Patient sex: F
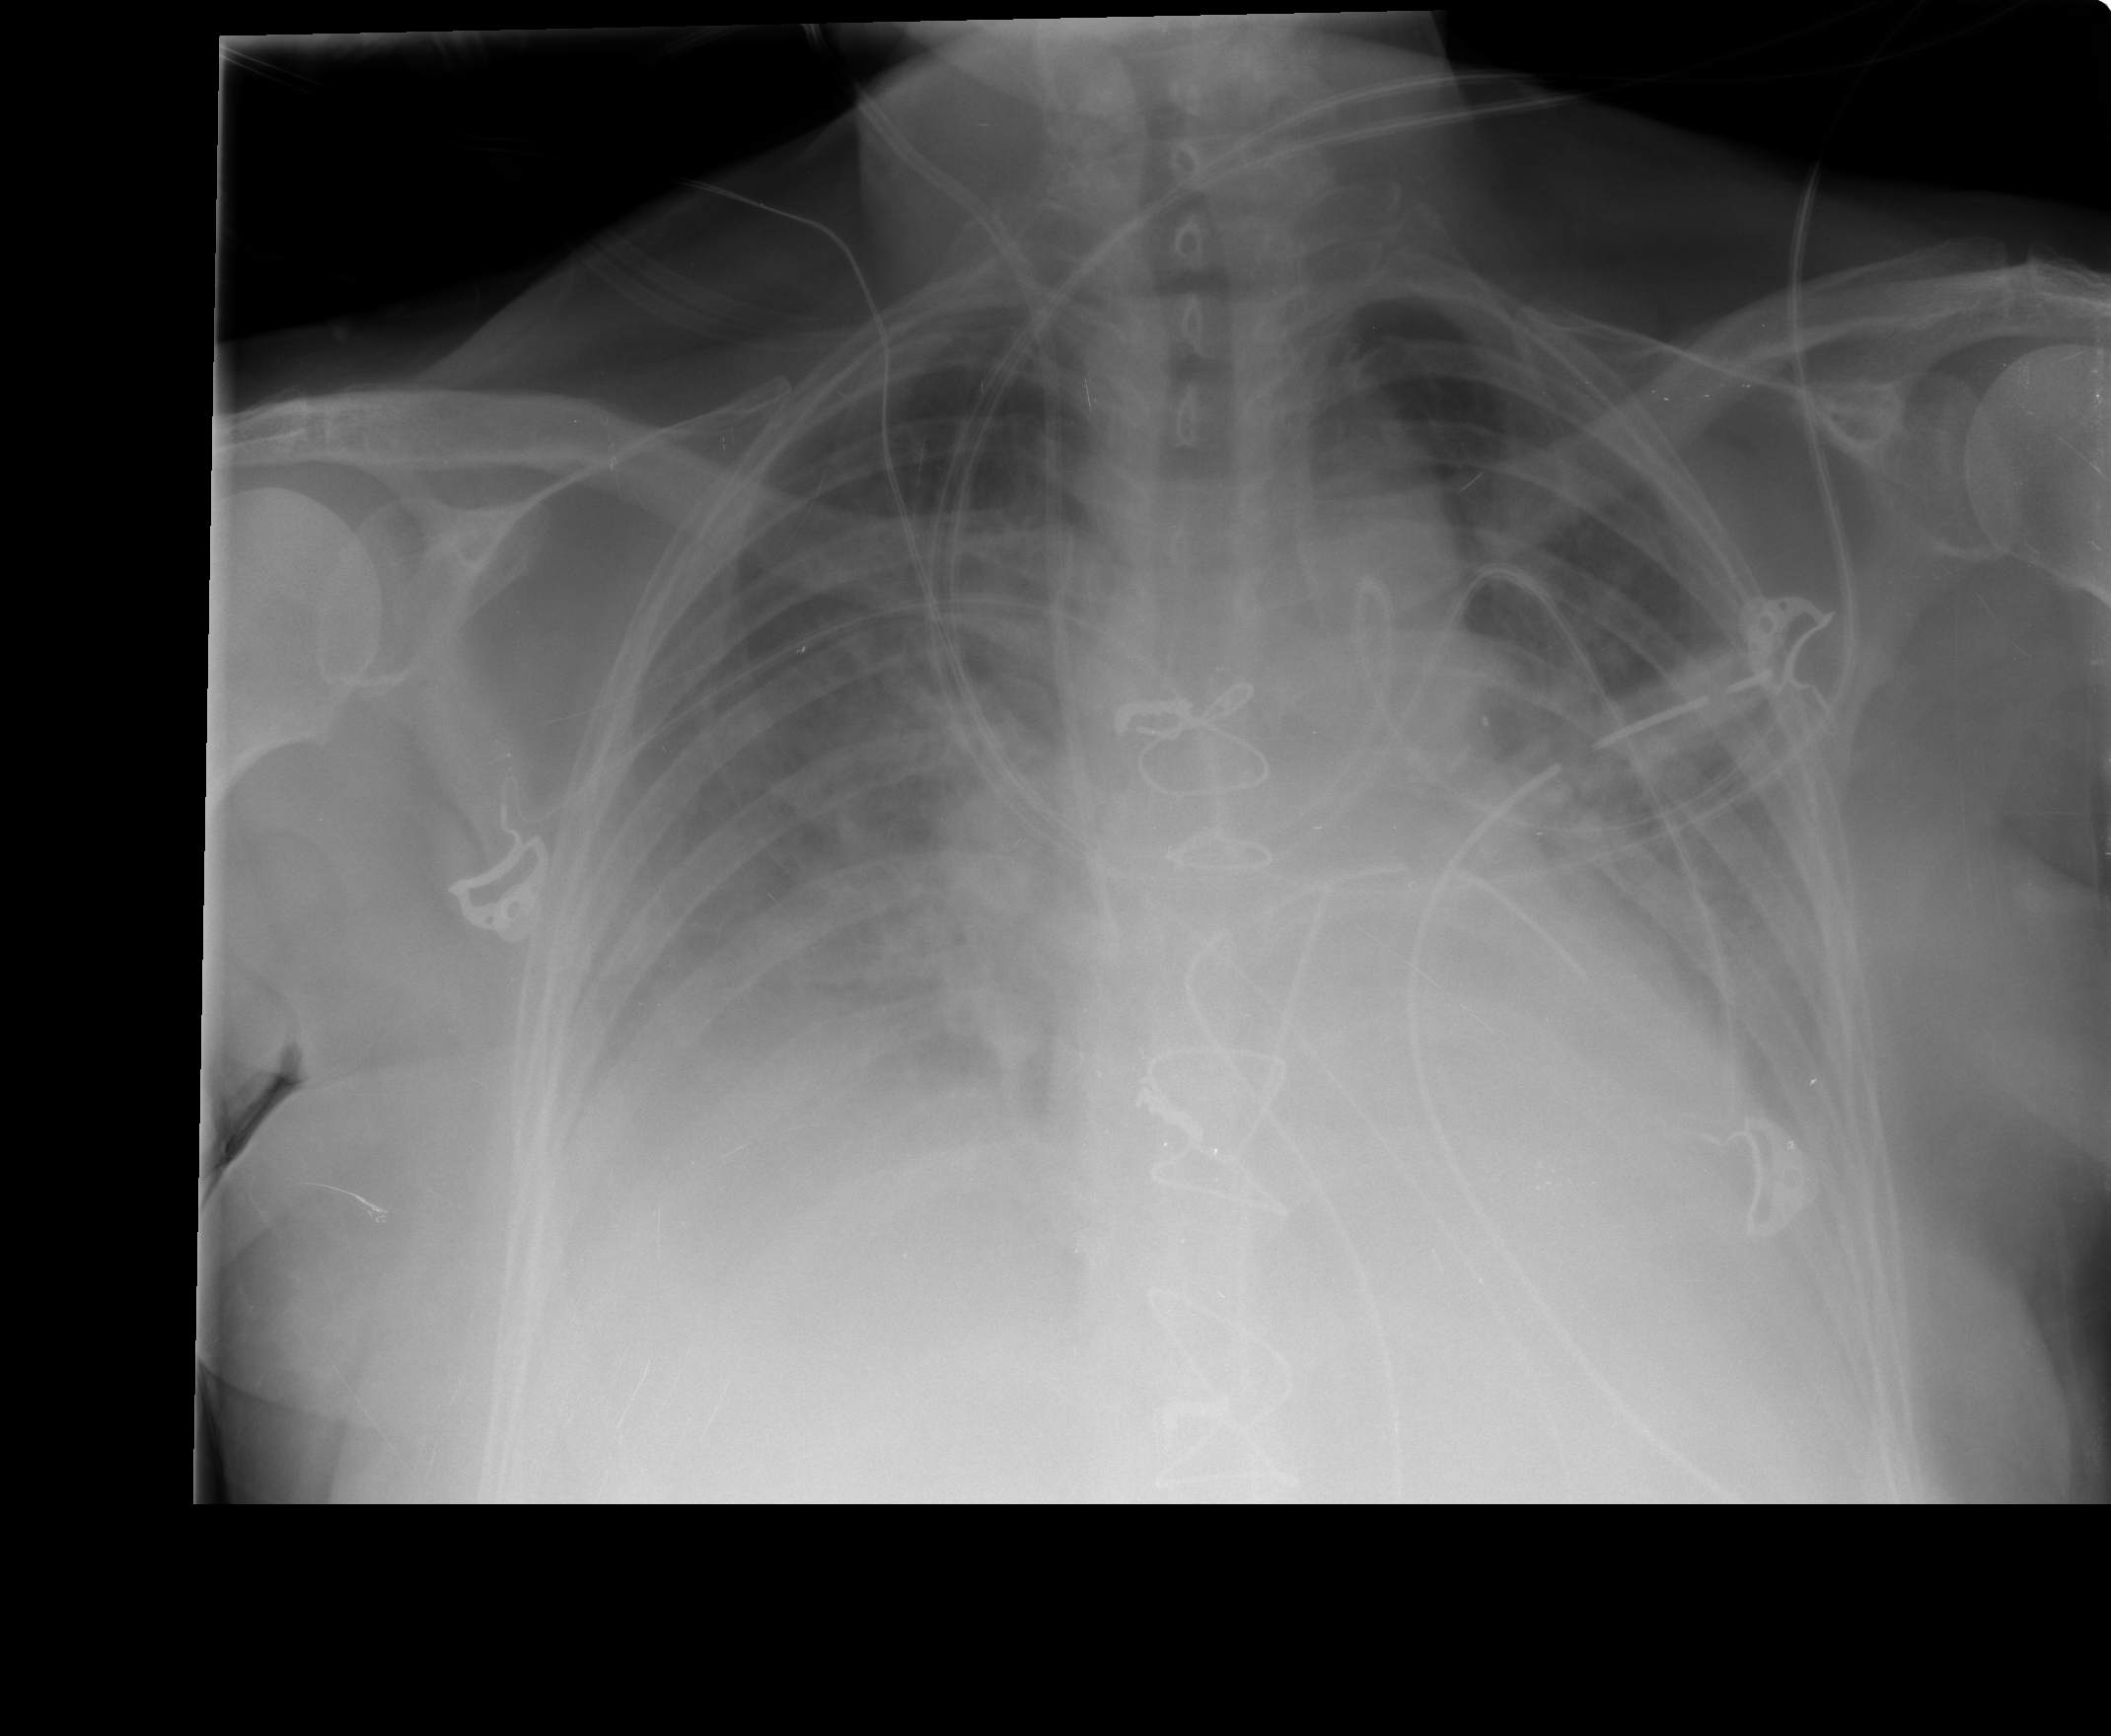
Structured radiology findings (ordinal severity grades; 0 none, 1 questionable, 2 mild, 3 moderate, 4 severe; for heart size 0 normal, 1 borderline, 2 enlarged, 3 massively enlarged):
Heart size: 0
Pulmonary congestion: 3
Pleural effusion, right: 2
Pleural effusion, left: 2
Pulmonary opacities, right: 2
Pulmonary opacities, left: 2
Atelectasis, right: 2
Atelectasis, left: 2